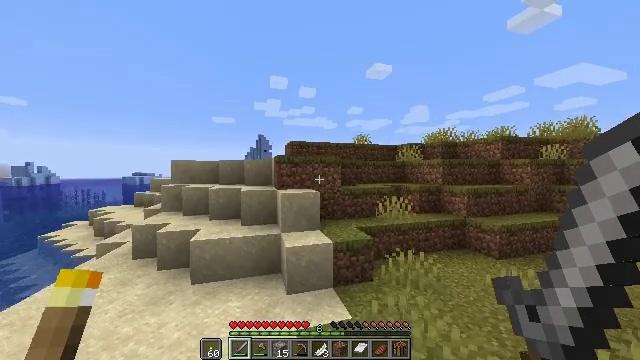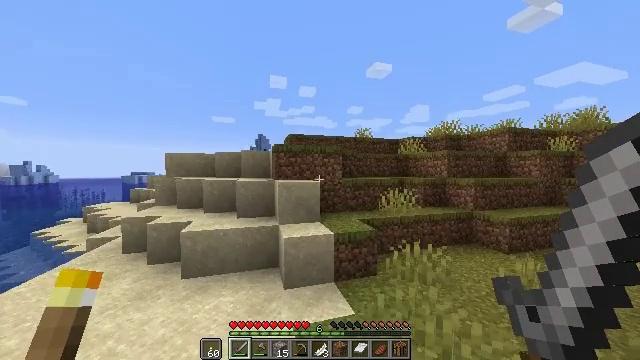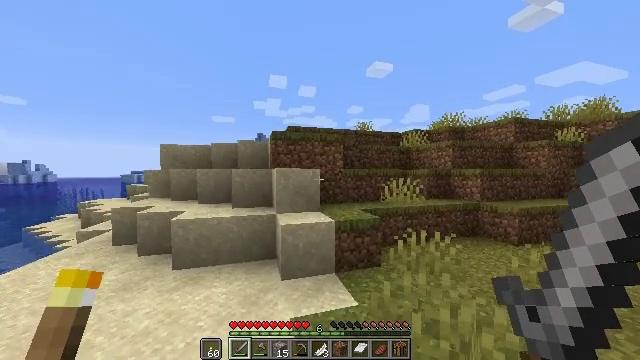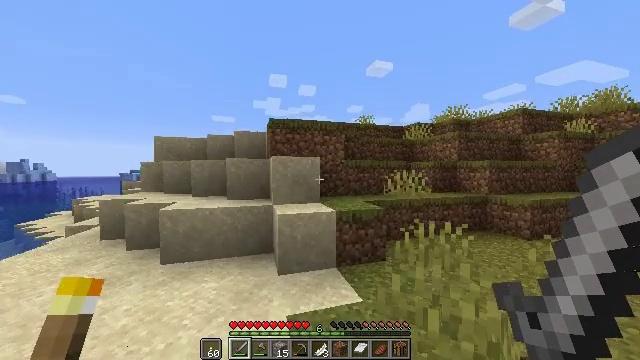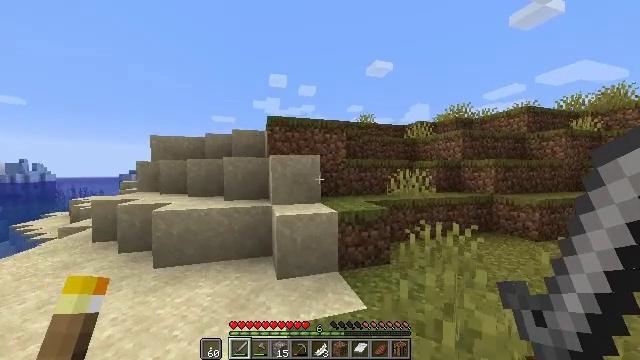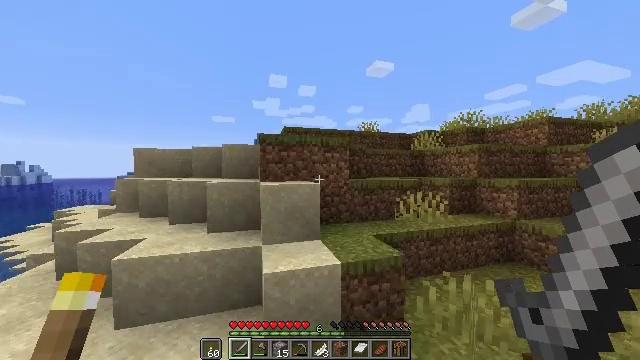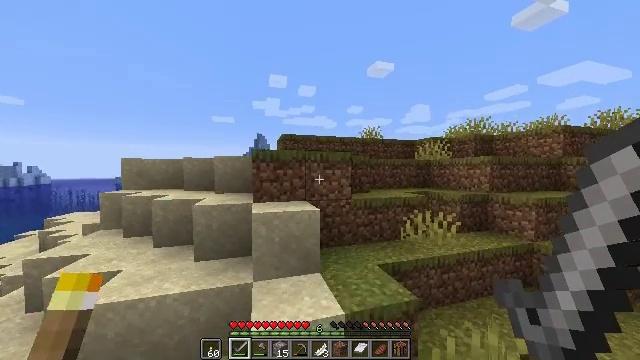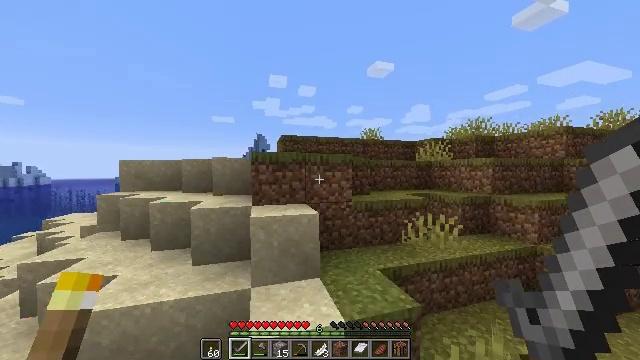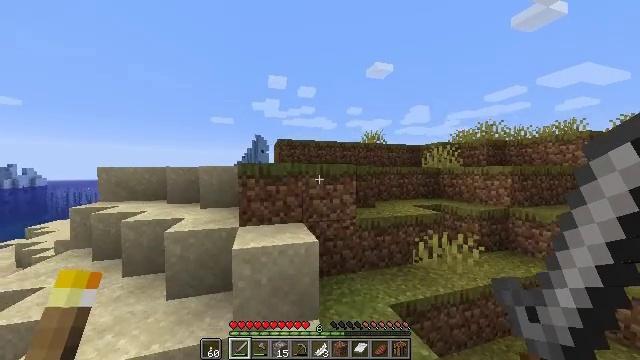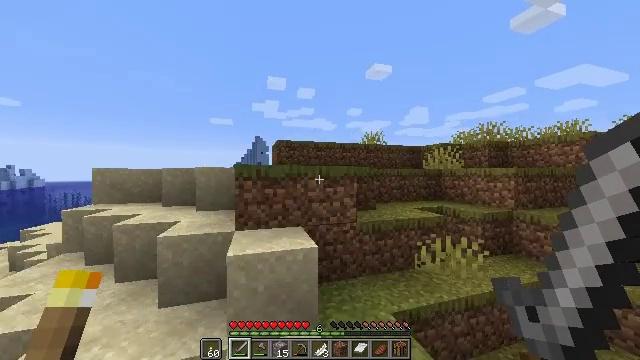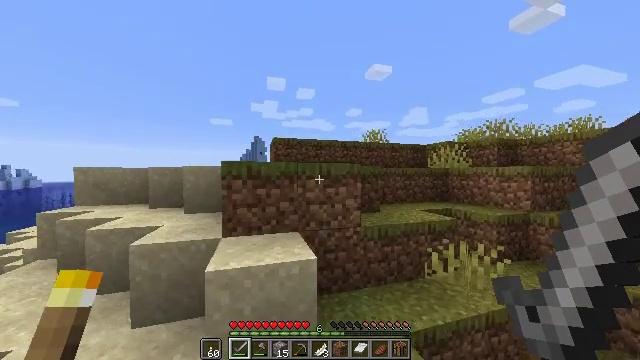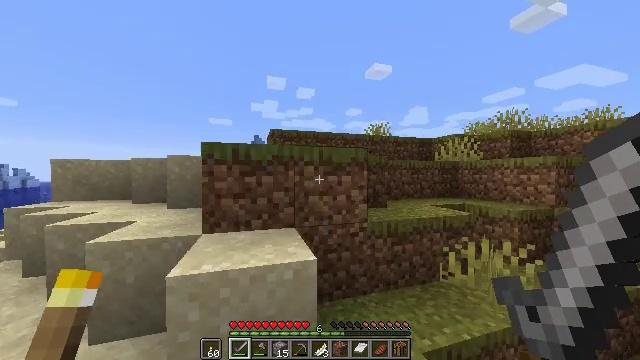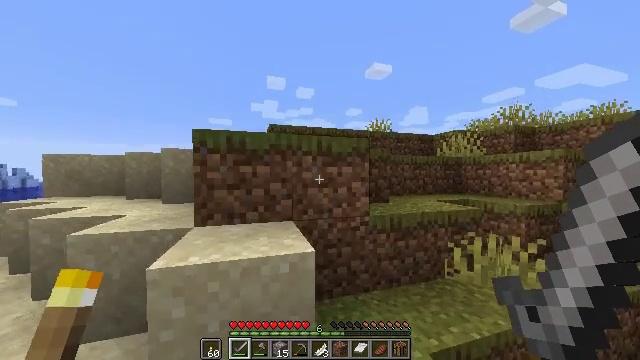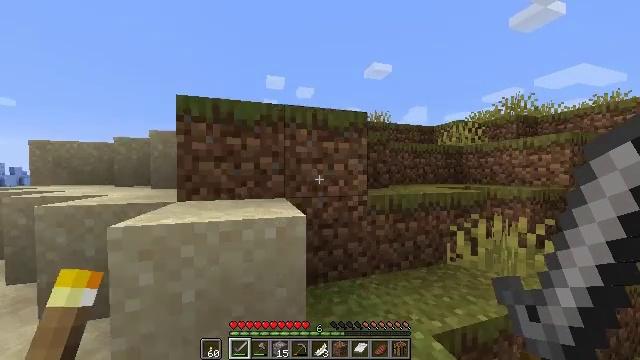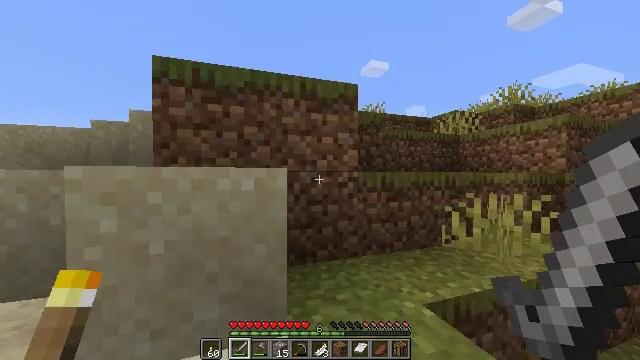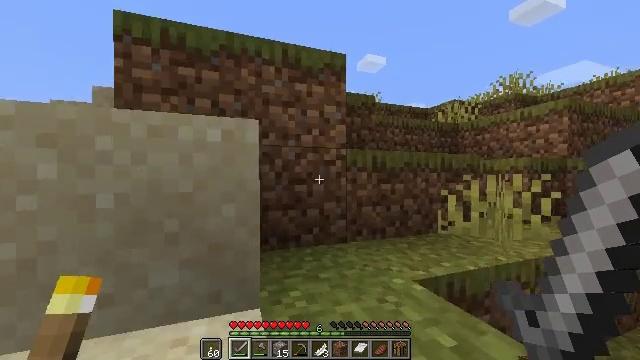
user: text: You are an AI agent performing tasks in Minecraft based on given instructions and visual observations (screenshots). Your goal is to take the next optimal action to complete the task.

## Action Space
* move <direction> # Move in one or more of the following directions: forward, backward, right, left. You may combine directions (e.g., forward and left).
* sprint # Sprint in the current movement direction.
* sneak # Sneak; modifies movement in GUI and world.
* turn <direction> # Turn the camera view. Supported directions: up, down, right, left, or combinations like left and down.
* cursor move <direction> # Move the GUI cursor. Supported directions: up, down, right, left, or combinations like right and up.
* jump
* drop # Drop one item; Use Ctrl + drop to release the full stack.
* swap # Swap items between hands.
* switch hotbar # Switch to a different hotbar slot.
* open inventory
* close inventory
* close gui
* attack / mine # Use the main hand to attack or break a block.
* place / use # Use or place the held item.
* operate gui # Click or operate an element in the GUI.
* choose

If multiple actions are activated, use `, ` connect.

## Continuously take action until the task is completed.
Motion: motion action
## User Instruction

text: Mine packed ice from icy biomes.
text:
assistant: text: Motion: move forward, sprint, jump
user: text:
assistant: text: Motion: move forward, sprint, jump
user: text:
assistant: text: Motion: move forward, sprint, jump
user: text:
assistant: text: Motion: move forward, sprint, jump
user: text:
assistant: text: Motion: move forward, sprint, jump
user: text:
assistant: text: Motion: move forward, sprint, jump
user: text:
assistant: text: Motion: move forward, sprint, jump
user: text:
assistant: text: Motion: move forward, sprint, jump
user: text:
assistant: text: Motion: move forward, sprint, jump
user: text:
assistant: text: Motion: move forward, sprint, jump
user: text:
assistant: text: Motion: move forward, sprint, jump
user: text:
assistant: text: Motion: move forward, sprint, jump
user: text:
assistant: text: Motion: move forward, sprint, jump
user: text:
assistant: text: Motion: move forward, sprint, turn right, jump
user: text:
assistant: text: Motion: move forward, sprint, turn right, jump
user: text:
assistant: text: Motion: move forward, sprint, jump
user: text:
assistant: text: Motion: move forward, sprint, turn right, jump
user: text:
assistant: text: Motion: move forward, sprint, jump
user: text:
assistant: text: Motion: move forward, sprint, jump
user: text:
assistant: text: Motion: move forward, sprint, jump
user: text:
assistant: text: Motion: move forward, sprint, jump
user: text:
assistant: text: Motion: move forward, sprint, jump
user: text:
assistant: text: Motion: move forward, sprint, jump
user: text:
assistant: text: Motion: move forward, sprint, jump
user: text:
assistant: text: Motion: move forward, sprint, jump
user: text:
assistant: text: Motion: move forward, sprint, jump
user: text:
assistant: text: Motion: move forward, sprint, jump
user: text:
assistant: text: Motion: move forward, sprint, turn right, jump
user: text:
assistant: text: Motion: move forward, sprint, turn right, jump
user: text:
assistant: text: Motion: move forward, sprint, turn right, jump